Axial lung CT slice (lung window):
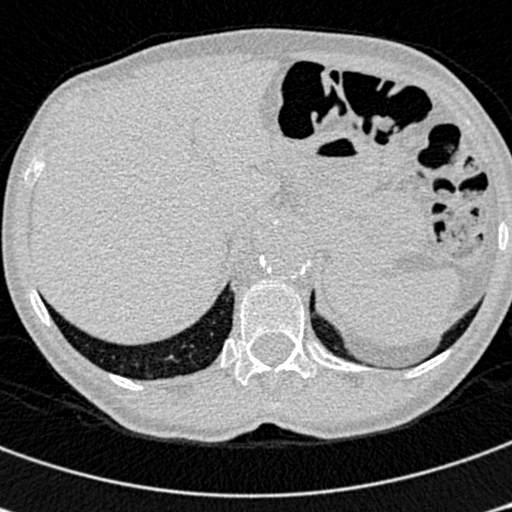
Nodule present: no